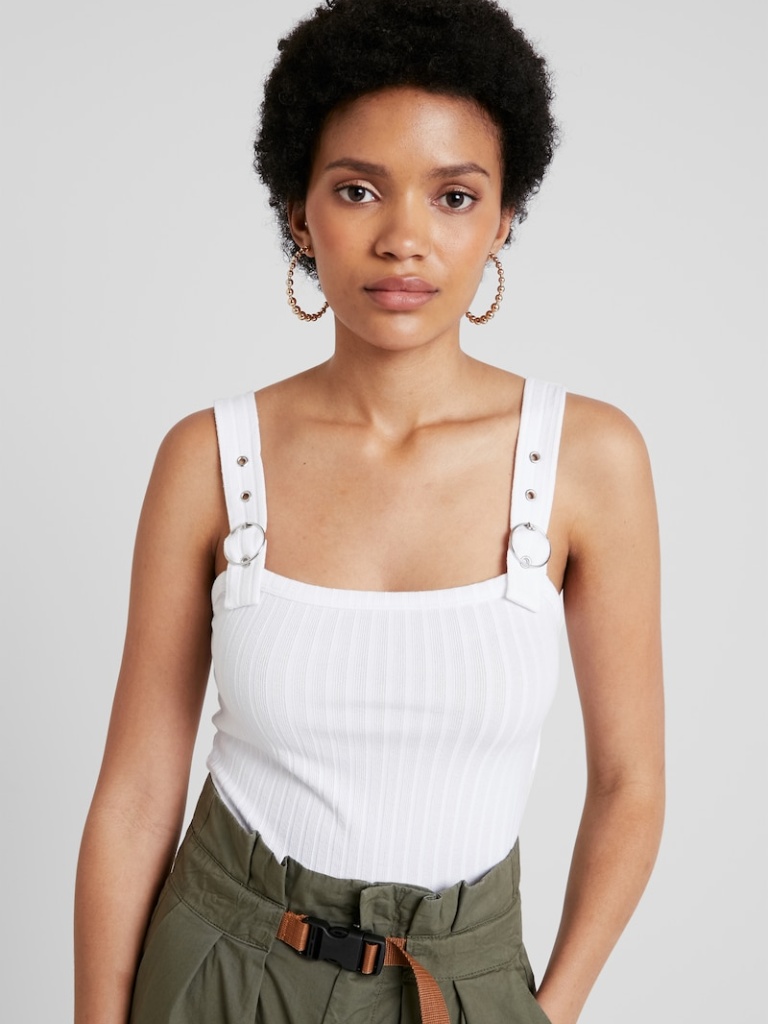
ribbed tight sleeveless waist length Fully Tucked in square tank